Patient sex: M
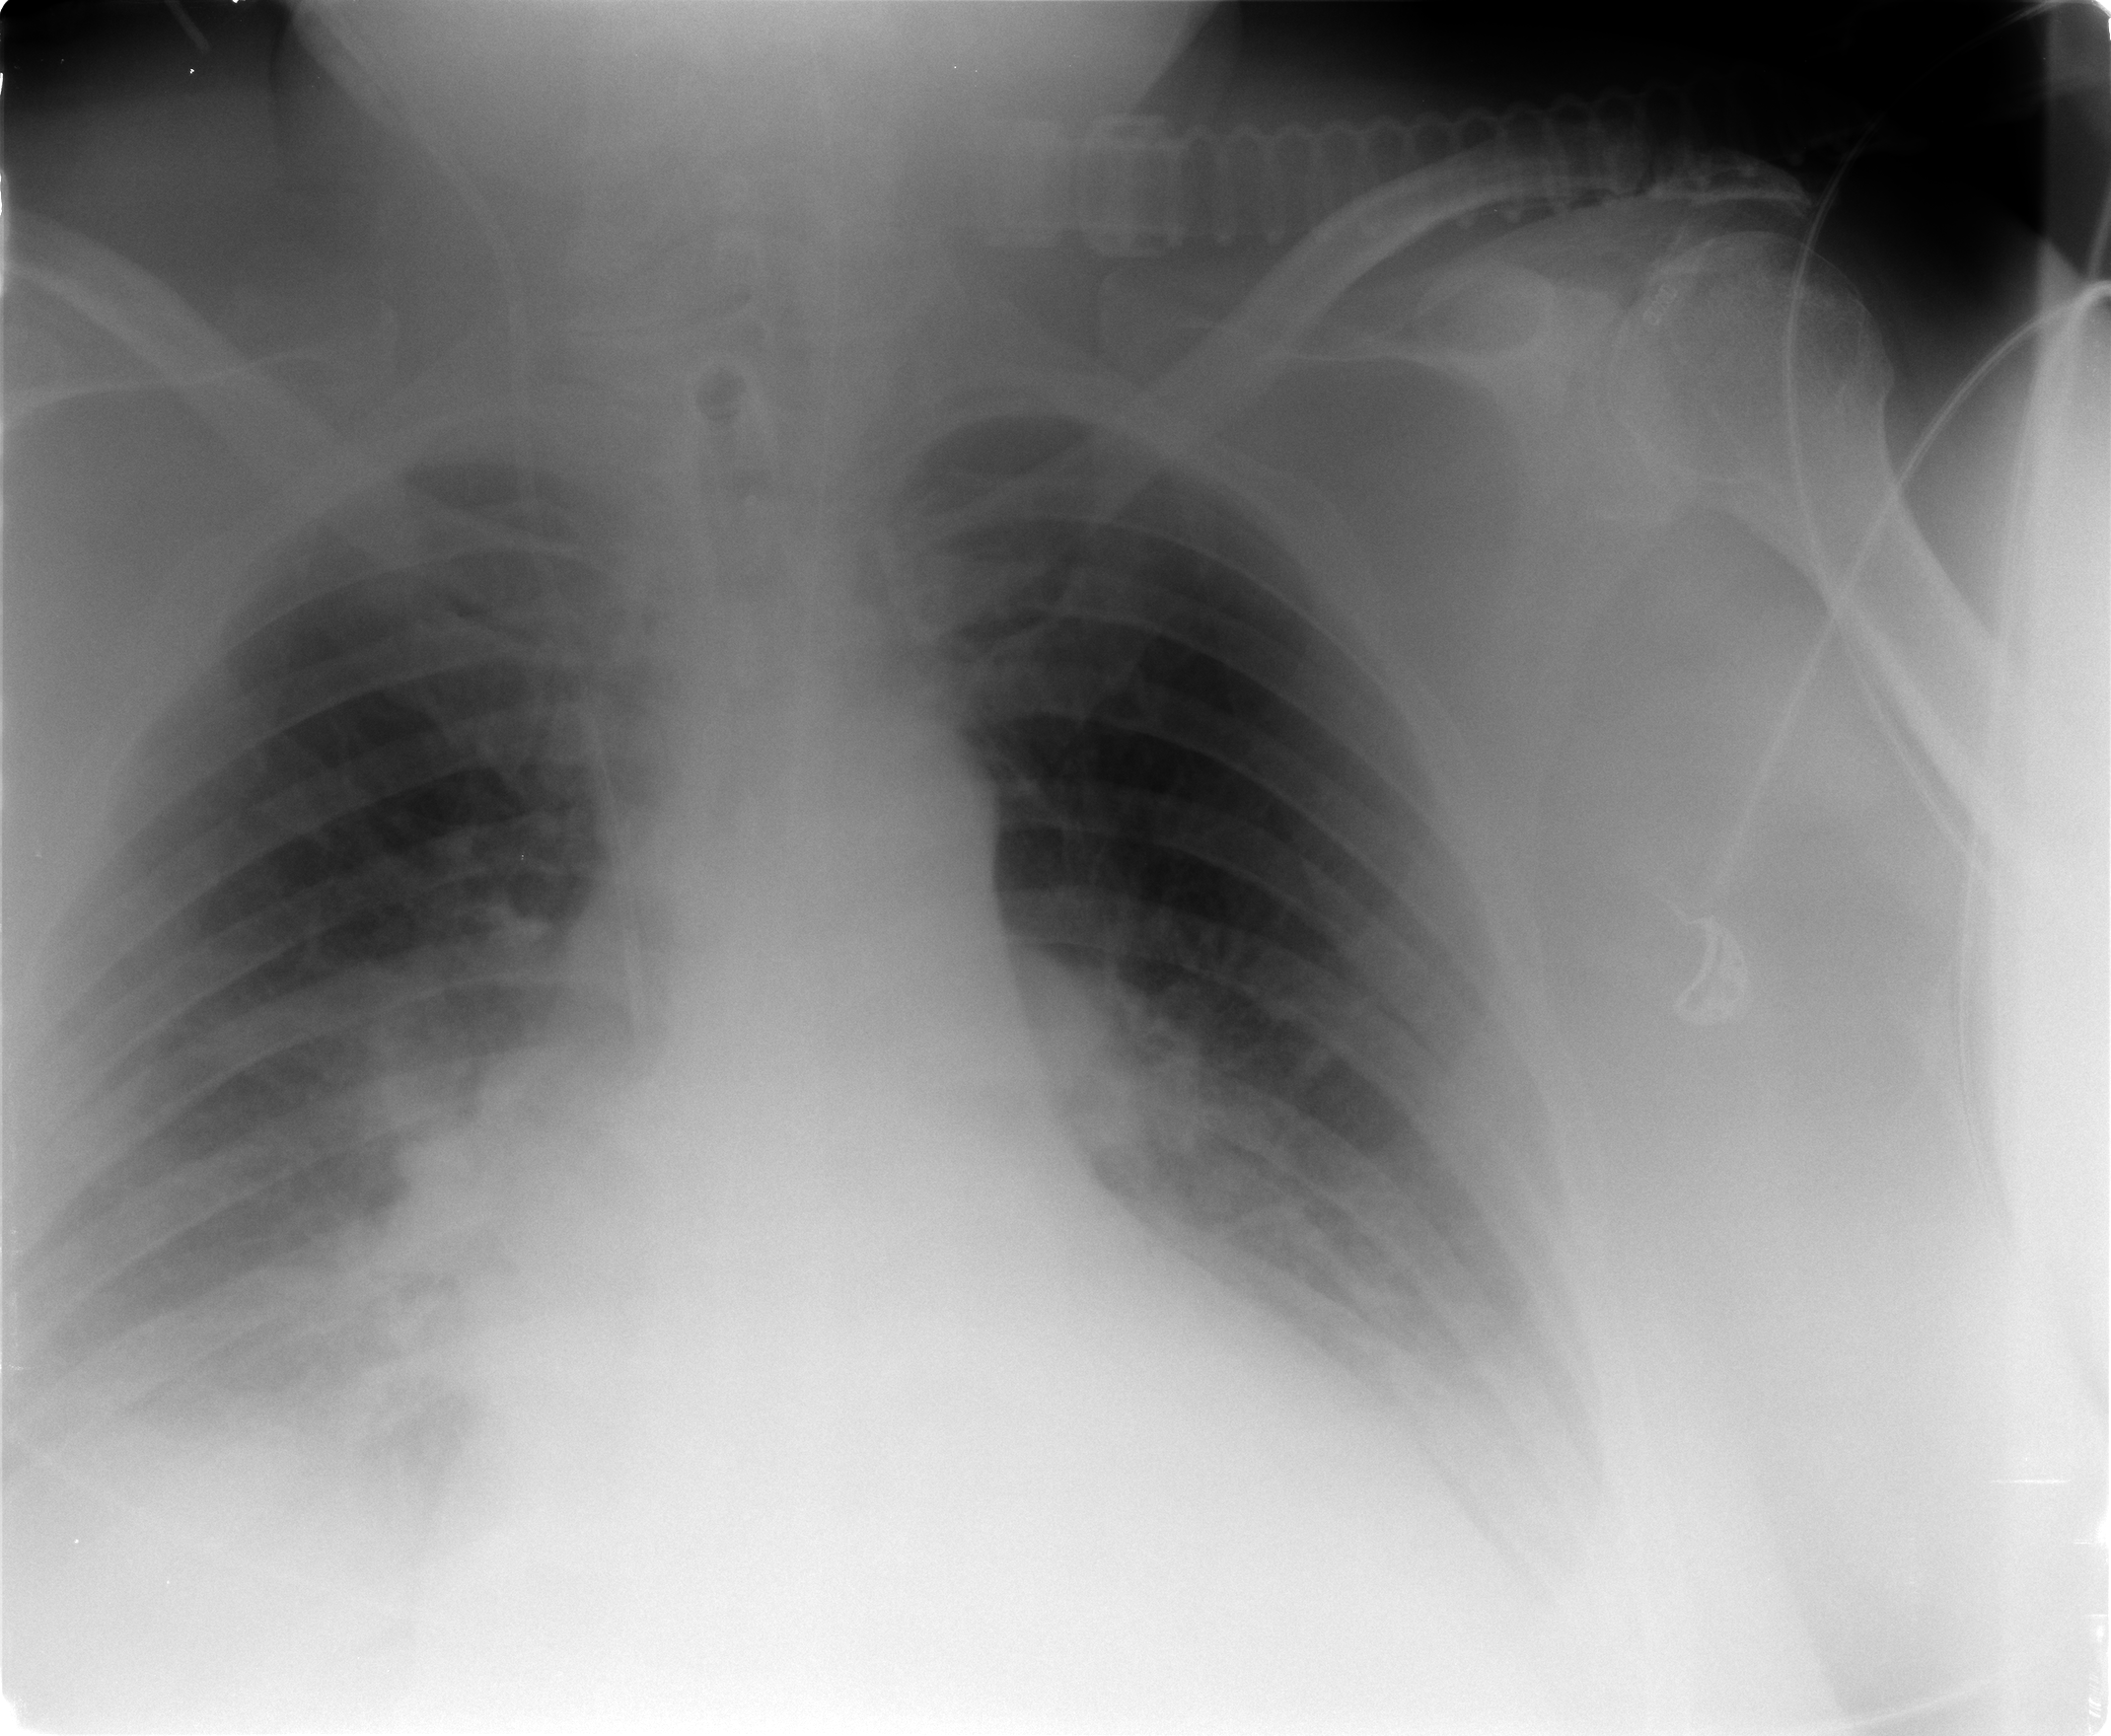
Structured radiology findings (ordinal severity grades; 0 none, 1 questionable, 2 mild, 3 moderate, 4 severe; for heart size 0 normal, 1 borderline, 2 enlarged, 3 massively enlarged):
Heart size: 2
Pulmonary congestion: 2
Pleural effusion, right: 1
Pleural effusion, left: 2
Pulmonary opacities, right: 0
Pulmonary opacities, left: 2
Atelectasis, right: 2
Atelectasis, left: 2